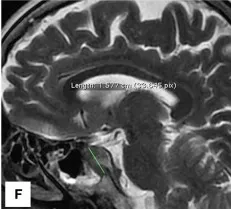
One month after. The administration of lenvatinib. The right cavernous sinus metastasis completely encapsulates a consistent portion of the intracranial tract of the right internal carotid artery.
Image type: radiology (mri)